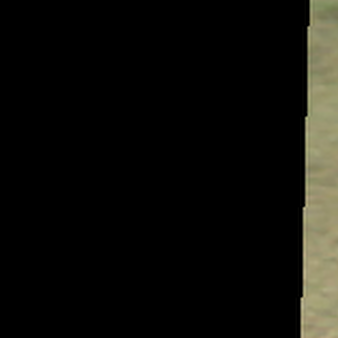
Label: other